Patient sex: M
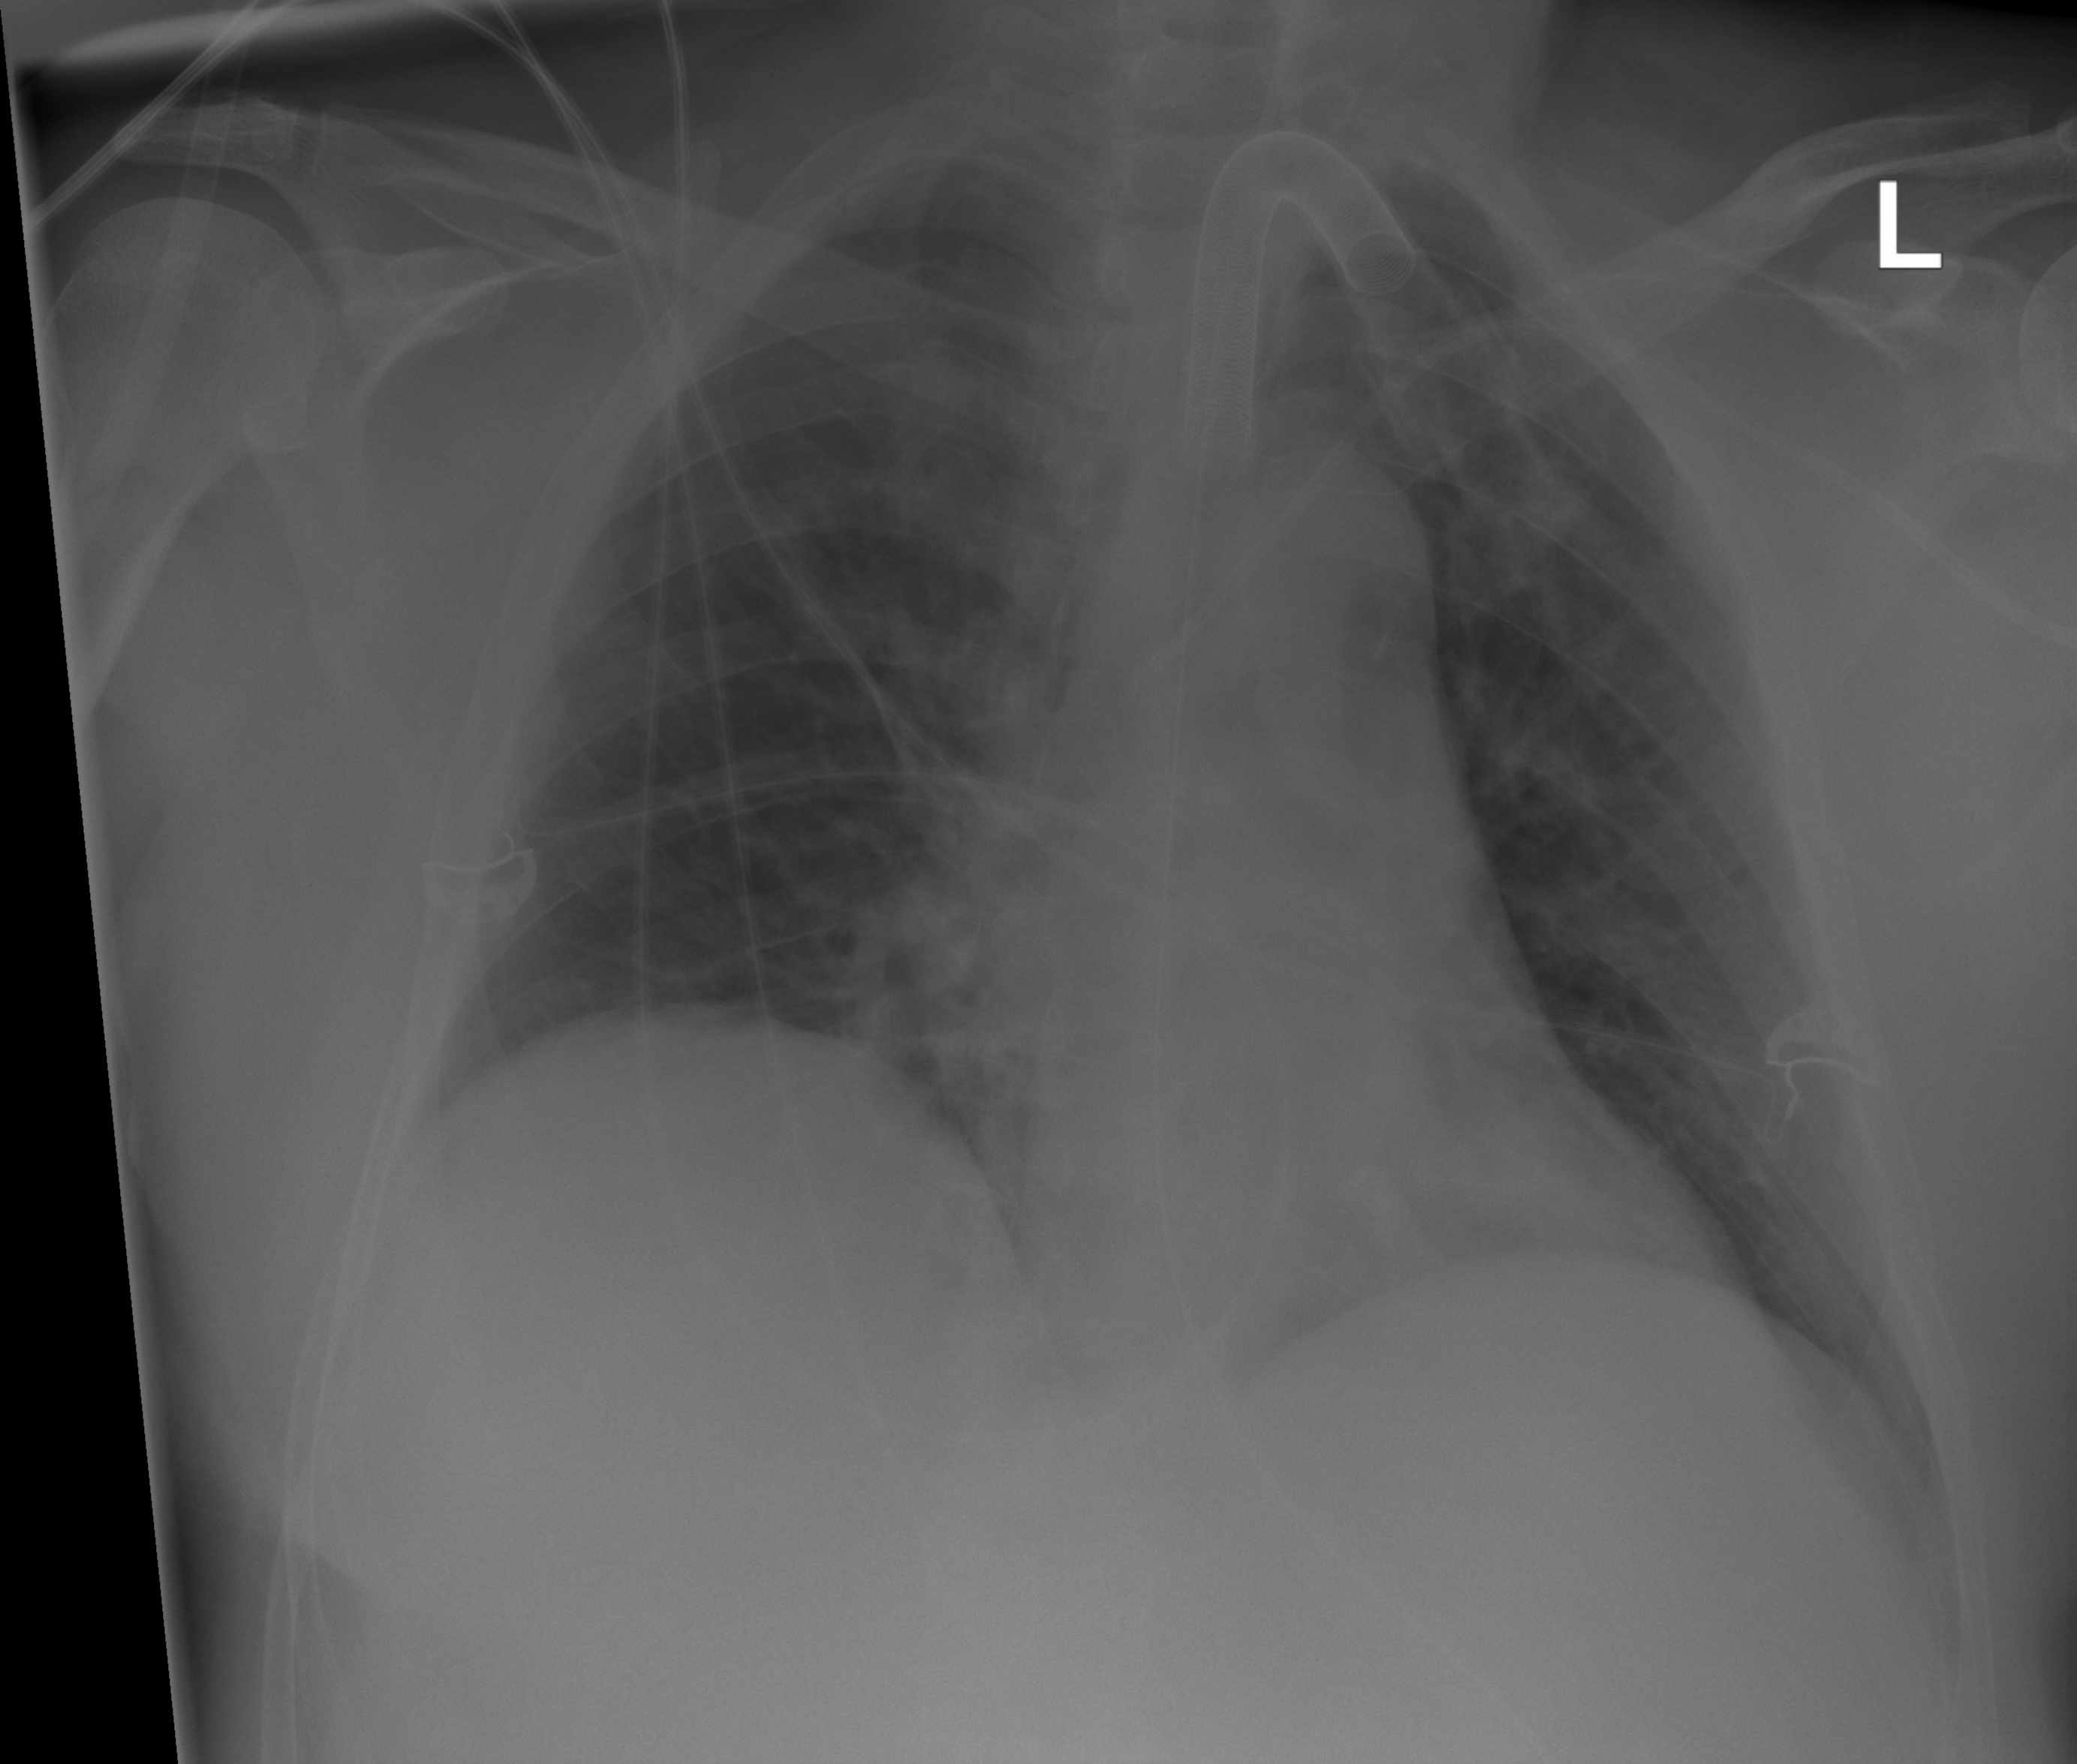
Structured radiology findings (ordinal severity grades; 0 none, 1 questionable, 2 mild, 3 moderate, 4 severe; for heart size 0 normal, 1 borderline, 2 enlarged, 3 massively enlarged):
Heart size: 1
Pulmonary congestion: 0
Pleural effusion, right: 0
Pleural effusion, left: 0
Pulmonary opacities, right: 0
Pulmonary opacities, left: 0
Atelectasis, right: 2
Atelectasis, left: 0